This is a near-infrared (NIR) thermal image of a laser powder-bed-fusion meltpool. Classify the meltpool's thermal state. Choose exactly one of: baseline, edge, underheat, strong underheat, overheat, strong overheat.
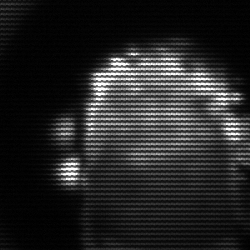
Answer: baseline